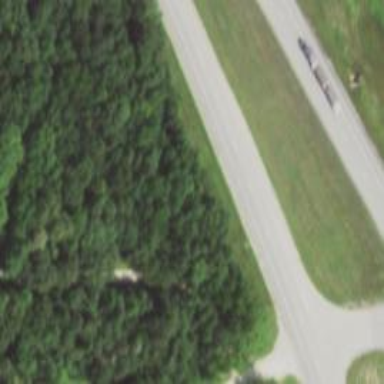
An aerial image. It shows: Expressway.